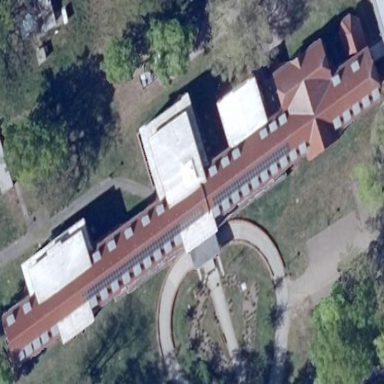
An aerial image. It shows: Government office building.